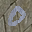
Label: 0